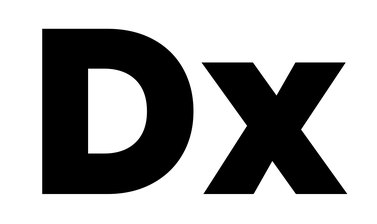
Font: Poppins-ExtraBold